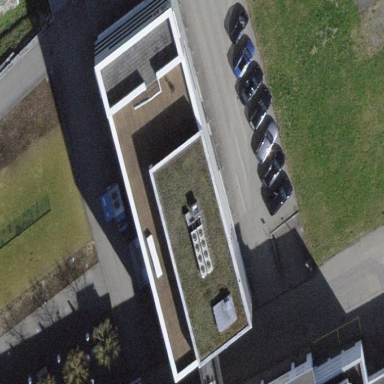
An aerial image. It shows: Office building.